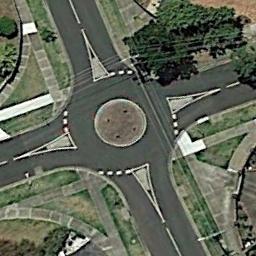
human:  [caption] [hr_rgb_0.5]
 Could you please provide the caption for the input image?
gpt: The roundabout is on the grass next to trees .

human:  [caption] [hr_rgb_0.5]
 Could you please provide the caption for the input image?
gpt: The roundabout connects four roads and a grove of trees is next to the roundabout .

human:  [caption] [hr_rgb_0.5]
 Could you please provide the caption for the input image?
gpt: There are many trees around the roundabout .

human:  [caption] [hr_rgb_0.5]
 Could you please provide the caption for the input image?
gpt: There are several buildings and some trees and a large lawn around the crossroads .

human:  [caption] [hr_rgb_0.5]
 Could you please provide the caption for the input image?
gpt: There are some green lawns around the roundabout .